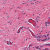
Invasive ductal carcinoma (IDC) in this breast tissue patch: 0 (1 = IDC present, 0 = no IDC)